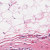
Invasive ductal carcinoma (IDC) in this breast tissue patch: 0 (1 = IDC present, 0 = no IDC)